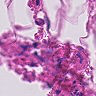
Metastatic tissue present: no